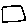
Label: square